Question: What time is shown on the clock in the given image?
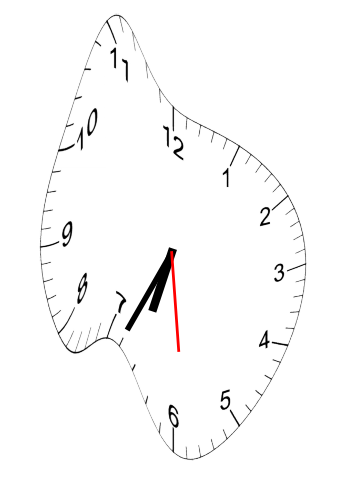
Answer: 06:34:29